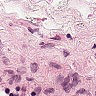
Metastatic tissue present: no